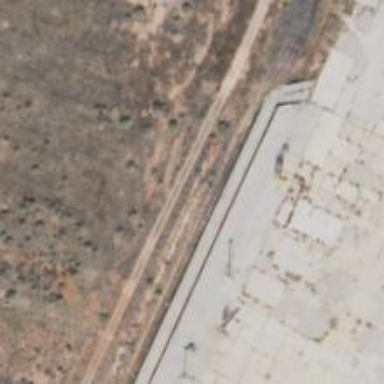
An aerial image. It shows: Railway siding with rails.